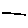
Label: line